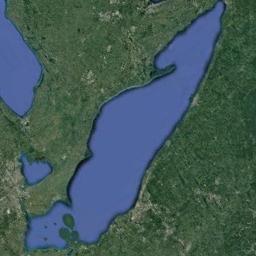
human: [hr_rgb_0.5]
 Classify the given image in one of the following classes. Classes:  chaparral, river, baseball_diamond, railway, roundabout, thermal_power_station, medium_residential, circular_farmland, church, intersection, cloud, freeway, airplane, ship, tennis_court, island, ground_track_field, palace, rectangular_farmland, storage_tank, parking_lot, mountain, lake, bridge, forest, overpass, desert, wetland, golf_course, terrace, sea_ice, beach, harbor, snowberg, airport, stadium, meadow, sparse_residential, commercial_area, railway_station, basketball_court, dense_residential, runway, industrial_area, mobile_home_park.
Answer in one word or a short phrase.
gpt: lake